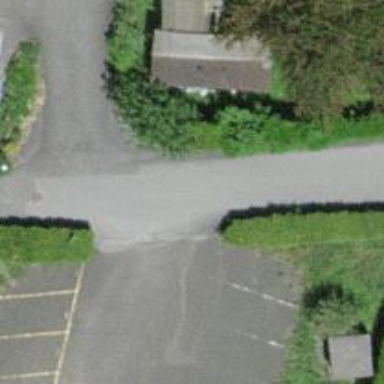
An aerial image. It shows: Residential road with concrete surface.